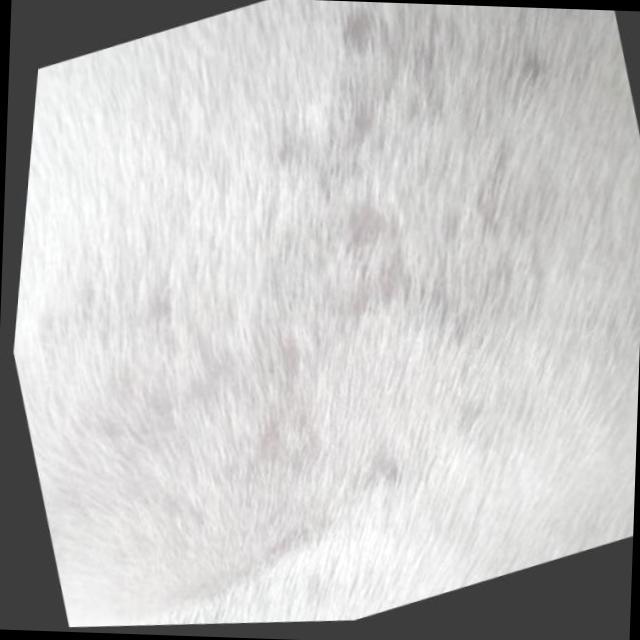
Canine hypersensitivity reaction — allergic skin response with urticaria, erythema, pruritus, and angioedema. May be food, environmental, or flea allergy related.